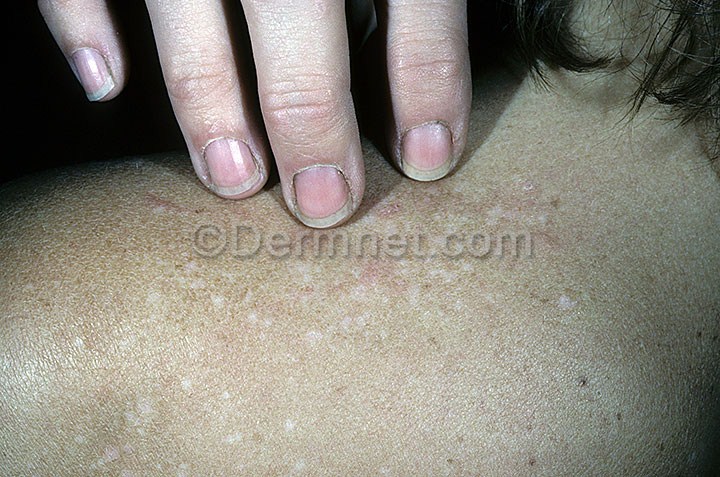
Disease: Eczema Photos